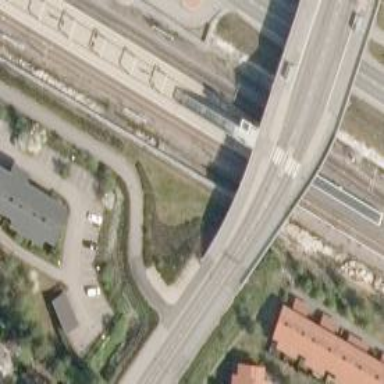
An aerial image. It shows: Railway signal supported by catenary mast.